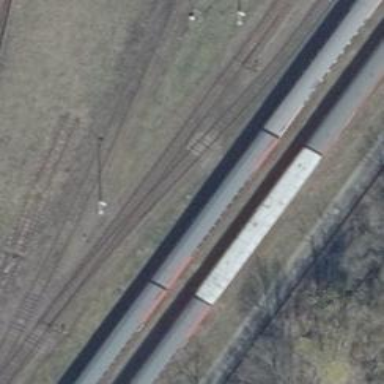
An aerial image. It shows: Railway yard.